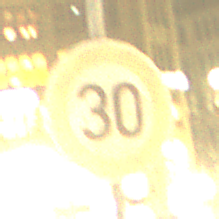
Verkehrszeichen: Geschwindigkeit30
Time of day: Night
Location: Outdoor (Urban)
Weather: Overcast
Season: NotSpecified
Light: Artificial